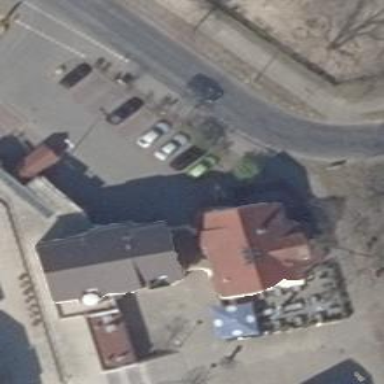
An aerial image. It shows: Restaurant.